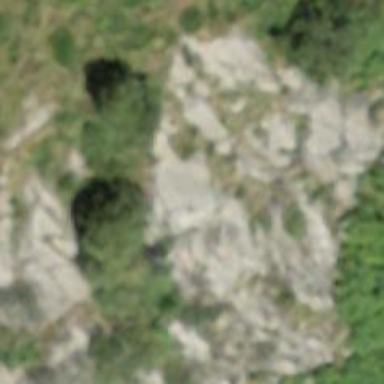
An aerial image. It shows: Natural cliff.